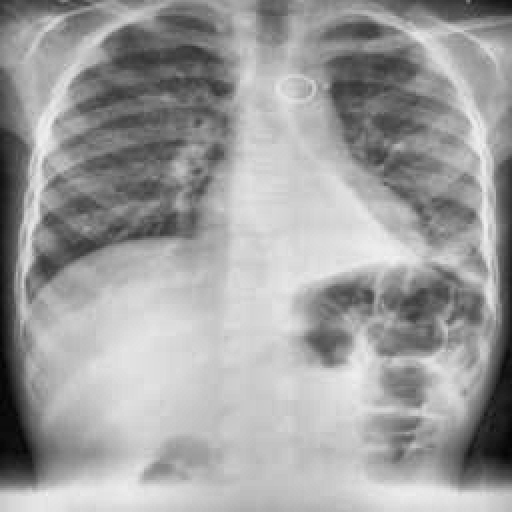
Finding: TUBERCULOSIS